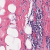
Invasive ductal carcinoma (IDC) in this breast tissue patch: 1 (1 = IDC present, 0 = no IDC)